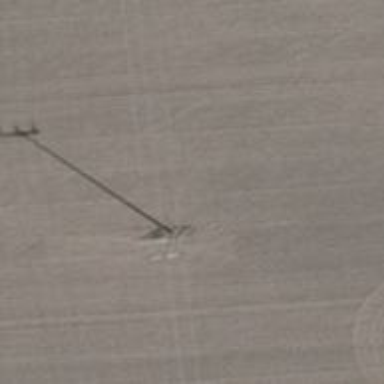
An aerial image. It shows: Power pole.